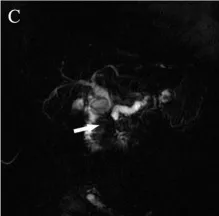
Preoperative imaging examination of the patient. Magnetic resonance imaging indicated truncation of both the common bile duct and the main pancreatic duct resulting from a mass in the pancreatic head.
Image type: radiology (mri)